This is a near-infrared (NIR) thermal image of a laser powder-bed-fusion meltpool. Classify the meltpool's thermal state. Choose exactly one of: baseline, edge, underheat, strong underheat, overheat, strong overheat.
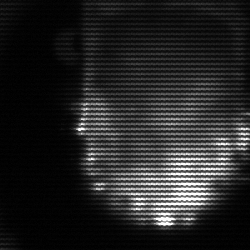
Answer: baseline